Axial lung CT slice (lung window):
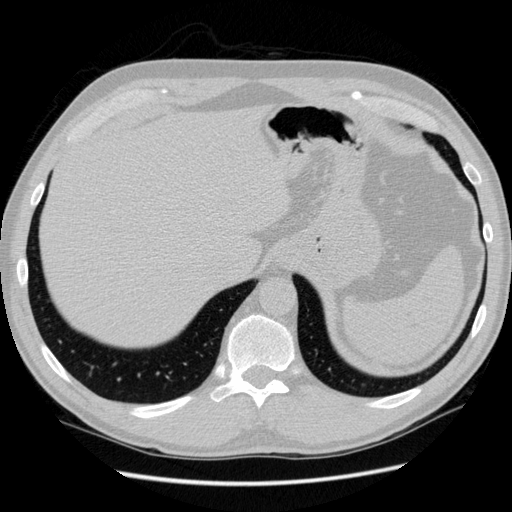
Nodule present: no